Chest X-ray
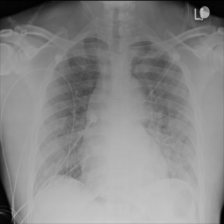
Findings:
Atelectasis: negative
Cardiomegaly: negative
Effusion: negative
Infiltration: positive
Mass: negative
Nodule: negative
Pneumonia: negative
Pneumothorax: negative
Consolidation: negative
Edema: negative
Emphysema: negative
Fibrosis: negative
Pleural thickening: negative
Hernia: negative